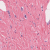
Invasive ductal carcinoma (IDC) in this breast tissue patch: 0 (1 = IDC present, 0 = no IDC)